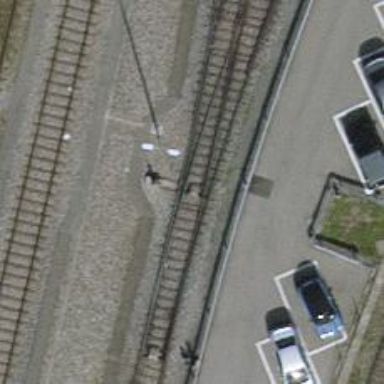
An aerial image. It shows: Single-track railway spur.